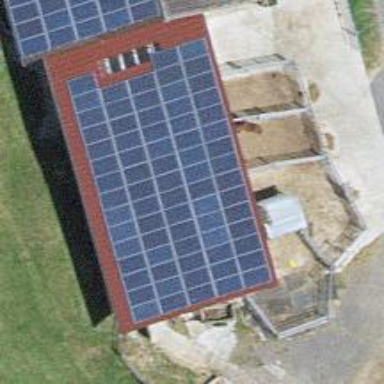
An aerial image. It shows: Solar power generator with photovoltaic panels.